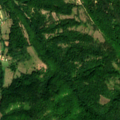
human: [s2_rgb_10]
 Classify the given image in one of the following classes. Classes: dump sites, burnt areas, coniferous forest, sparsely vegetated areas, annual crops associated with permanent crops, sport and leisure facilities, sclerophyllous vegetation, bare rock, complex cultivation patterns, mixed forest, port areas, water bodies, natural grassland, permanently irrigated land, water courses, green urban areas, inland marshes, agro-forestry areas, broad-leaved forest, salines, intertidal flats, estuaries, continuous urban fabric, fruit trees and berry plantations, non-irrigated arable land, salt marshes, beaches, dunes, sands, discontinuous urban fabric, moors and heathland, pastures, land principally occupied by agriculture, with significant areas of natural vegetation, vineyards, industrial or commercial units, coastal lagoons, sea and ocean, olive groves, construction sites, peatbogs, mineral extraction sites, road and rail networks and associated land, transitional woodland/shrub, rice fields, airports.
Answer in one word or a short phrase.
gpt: complex cultivation patterns, land principally occupied by agriculture, with significant areas of natural vegetation, broad-leaved forest, transitional woodland/shrub